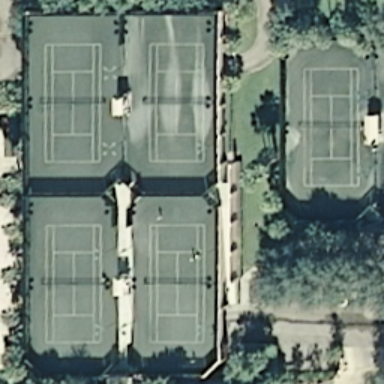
Some tennis courts on the playground are surrounded by trees .